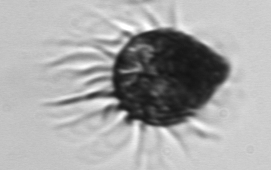
Label: Ciliophora